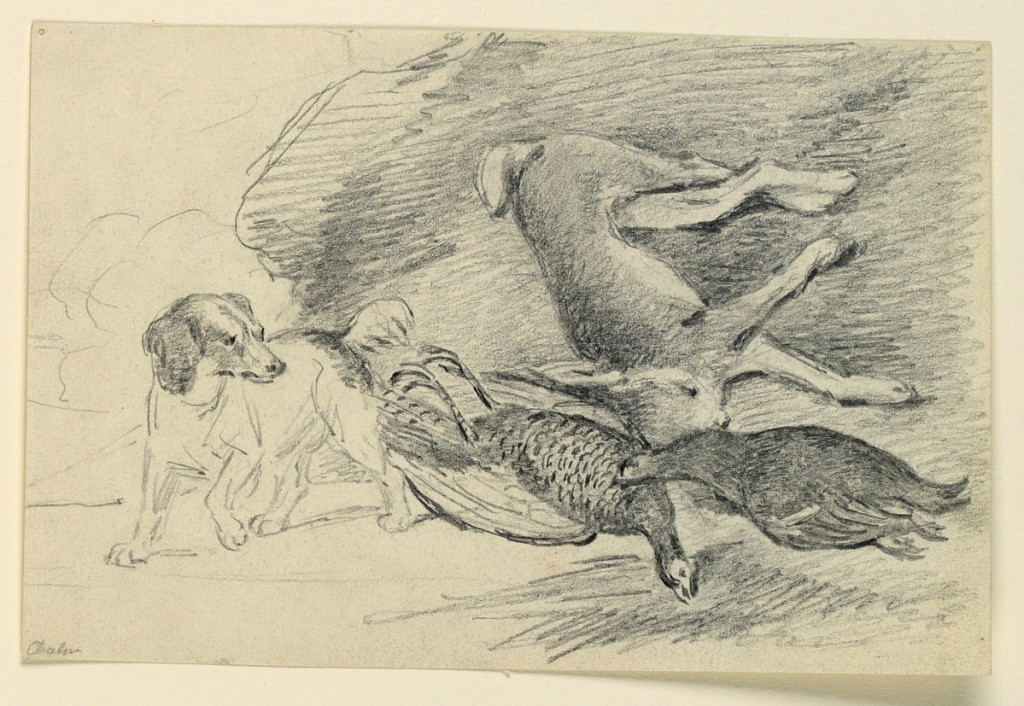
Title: Study of a Dog Beside Killed Game
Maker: Henry Bernard Chalon, English, 1770 - 1849
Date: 1825–1849
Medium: Black crayon on paper
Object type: Drawing
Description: At right lie a pheasant, another bird and a hare, the latter leaned against a rock. At left is the dog, looking at the birds.